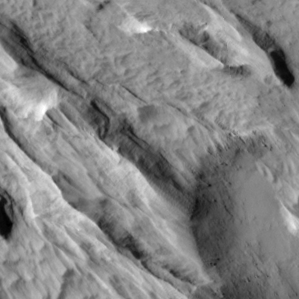
Label: non_frost